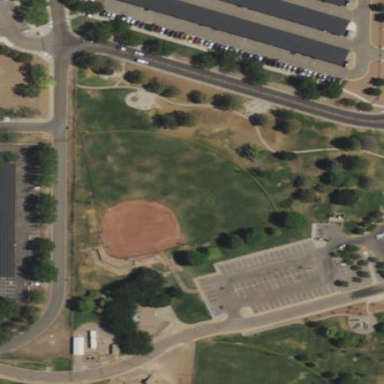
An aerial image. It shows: Baseball pitch for leisure land.